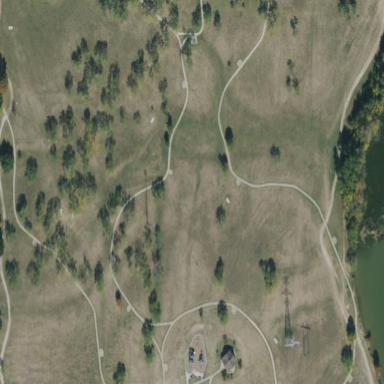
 perfect for leisurely sports activities."